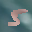
Label: 5